Chest X-ray. View position: PA
Patient age: 60
Patient sex: F
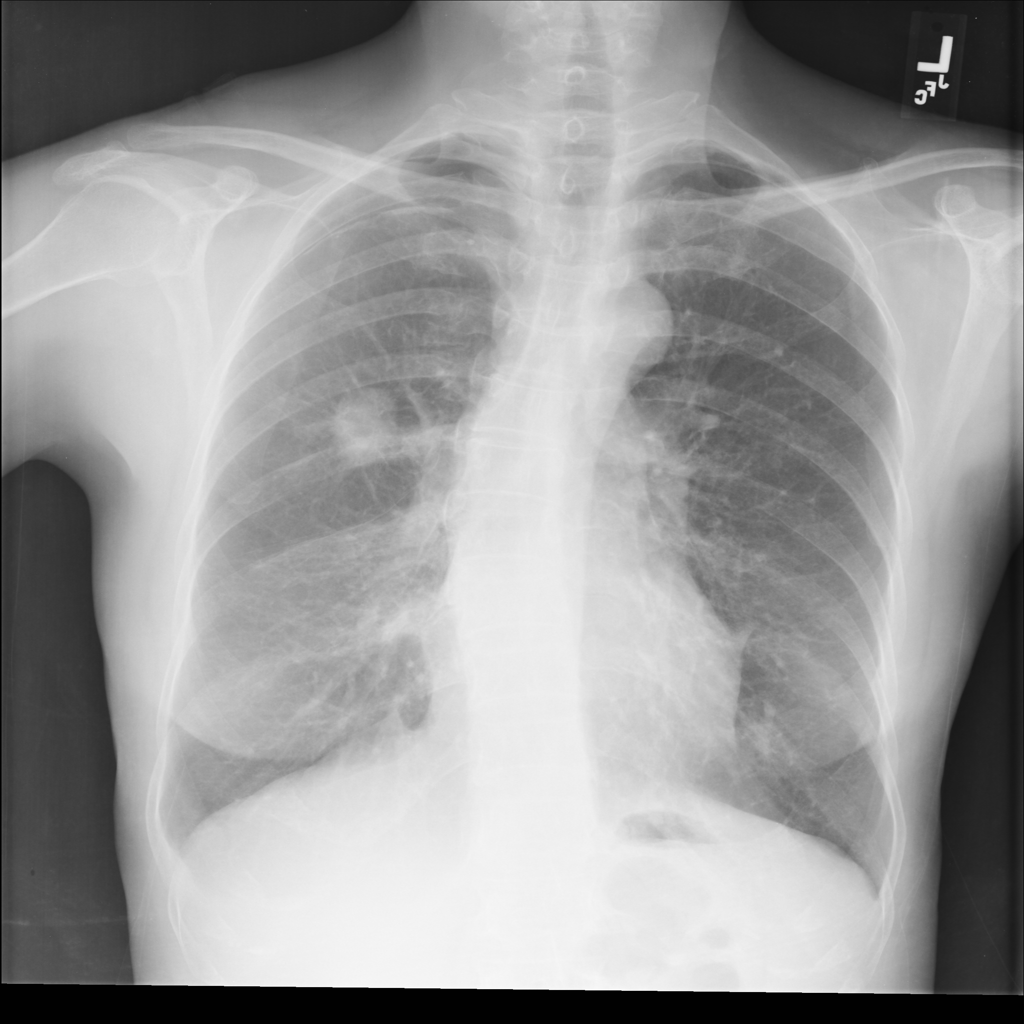
Finding: Pneumothorax